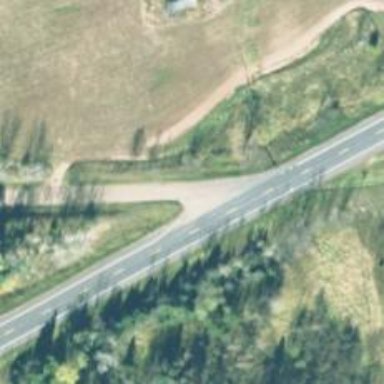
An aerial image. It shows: Road with stop sign.